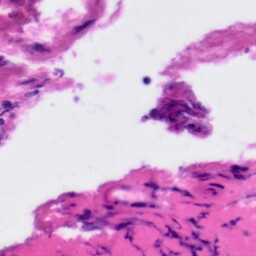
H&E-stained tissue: Tonsil